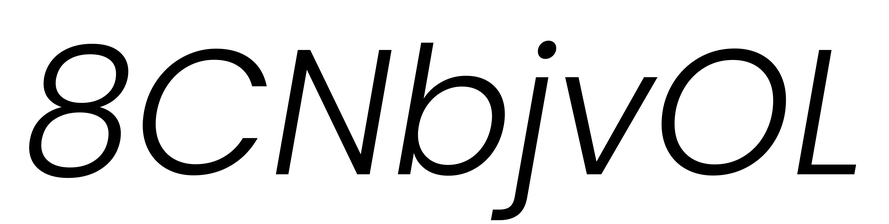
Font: Poppins-LightItalic